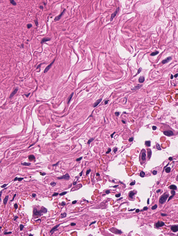
Tumor epithelial tissue: no
Tumor-associated stroma tissue: yes
Normal tissue: no